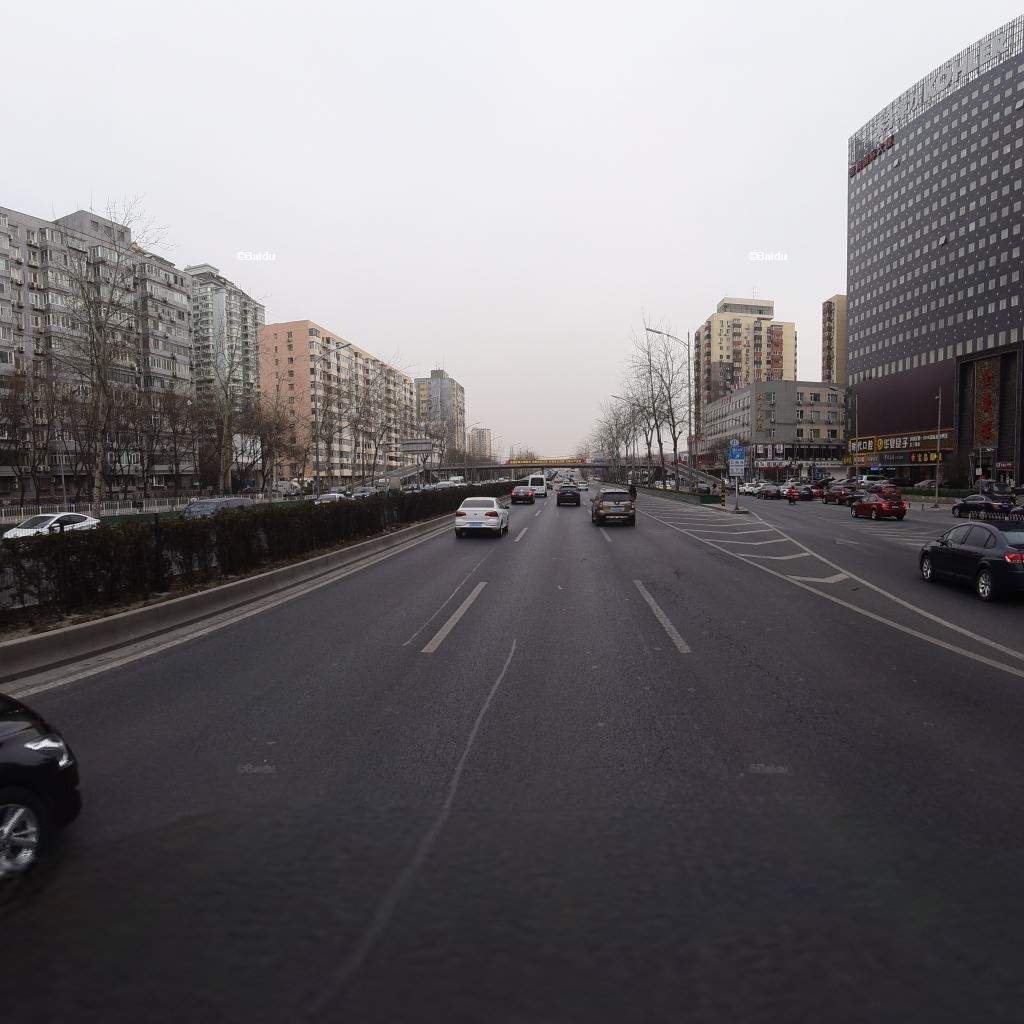
Region: Haidian
Road damage annotations: longitudinal patch, longitudinal patch